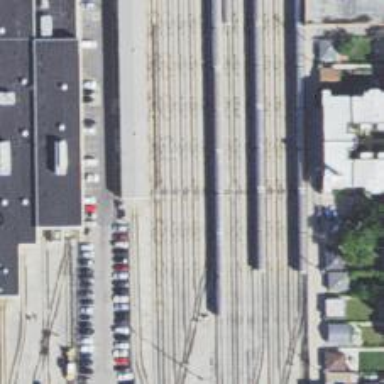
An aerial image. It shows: Electrified rail service yard.